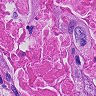
Metastatic tissue present: yes